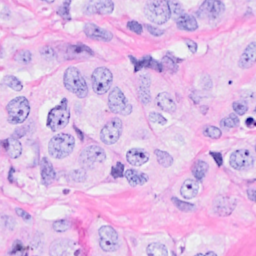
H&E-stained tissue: Breast